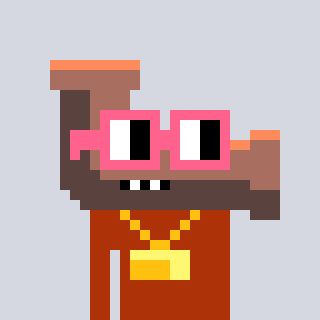
a pixel art character with square pink glasses, a pipe-shaped head and a hotbrown-colored body on a cool background